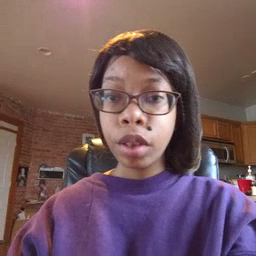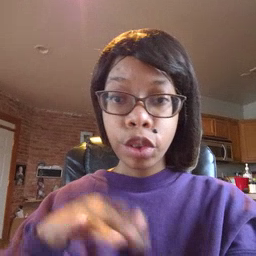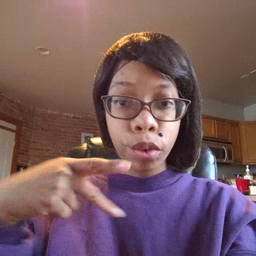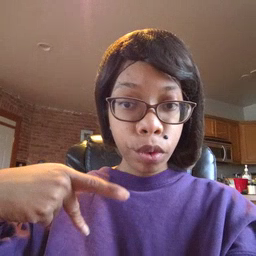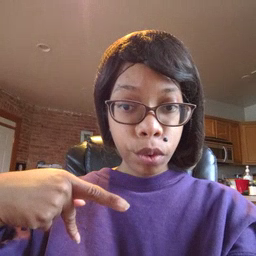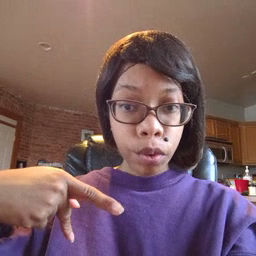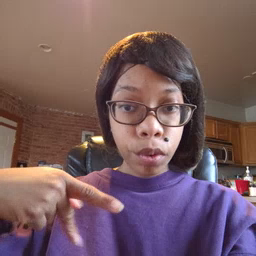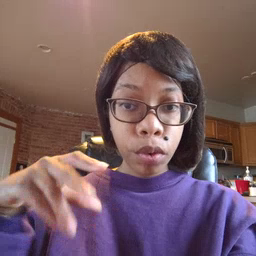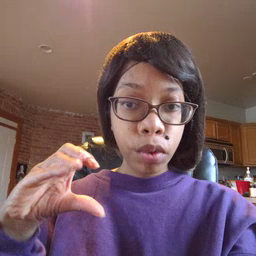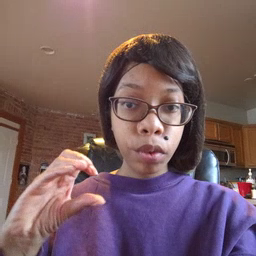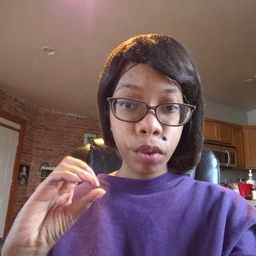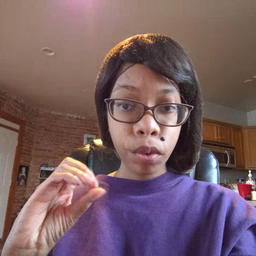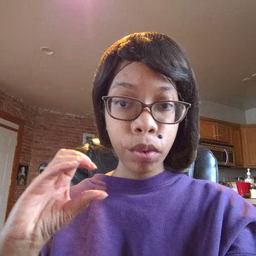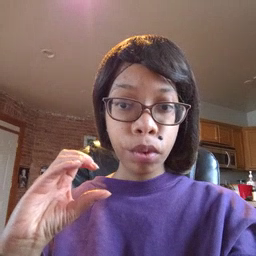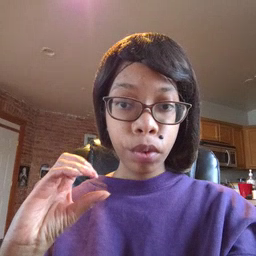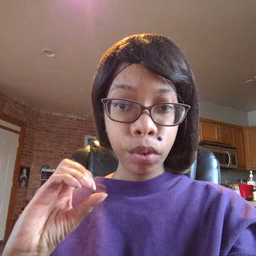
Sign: pool